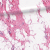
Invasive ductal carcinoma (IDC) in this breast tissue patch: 0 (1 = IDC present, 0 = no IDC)